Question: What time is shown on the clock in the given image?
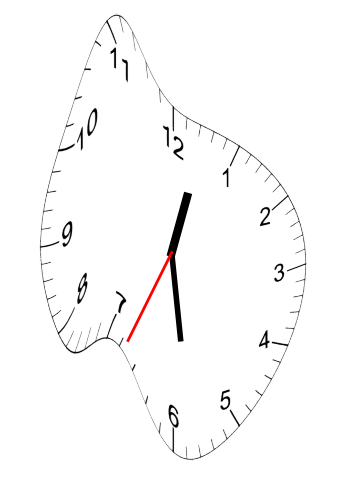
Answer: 12:28:34